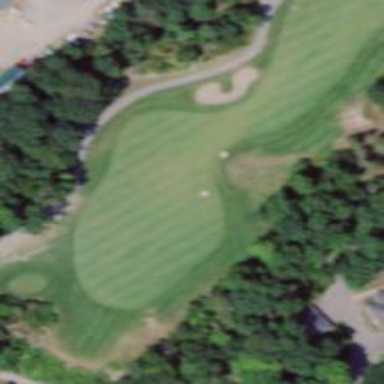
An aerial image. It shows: Golf hole.